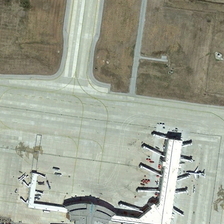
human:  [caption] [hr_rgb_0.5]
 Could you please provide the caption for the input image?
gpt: a large number of cars parked near the airport plains .

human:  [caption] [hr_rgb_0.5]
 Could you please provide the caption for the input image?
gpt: a plane is near a terminal with a parking lot .

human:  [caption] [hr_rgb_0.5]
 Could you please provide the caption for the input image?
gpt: many of the planes were docked on the wide .

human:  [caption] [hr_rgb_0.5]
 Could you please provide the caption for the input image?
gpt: a plane is near a terminal with a parking lot .

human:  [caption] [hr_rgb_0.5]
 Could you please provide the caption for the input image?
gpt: a large number of cars parked near the airport plains .